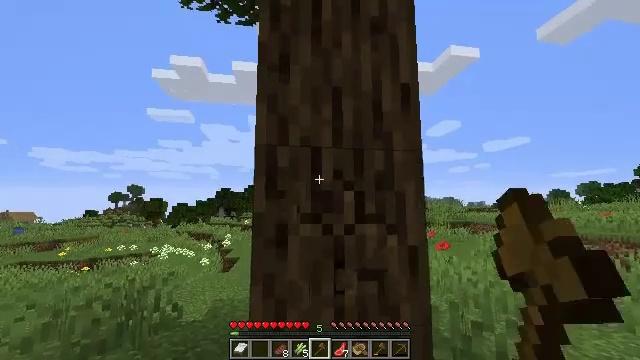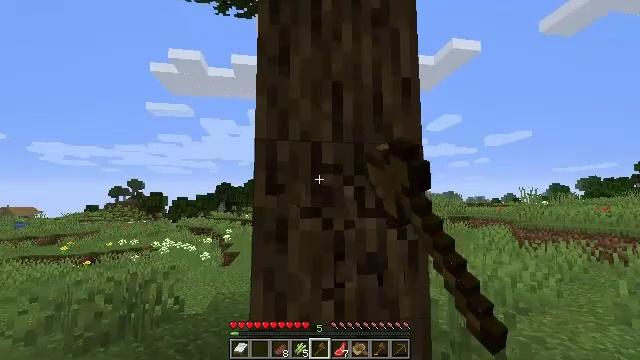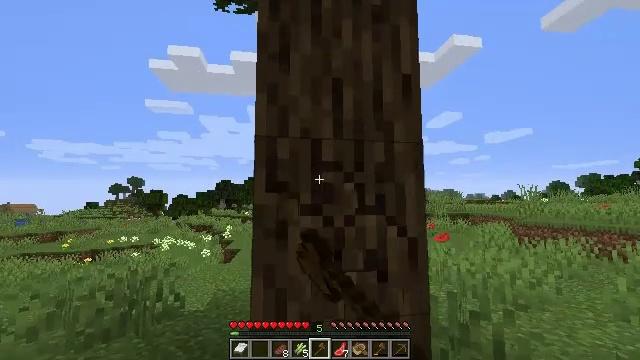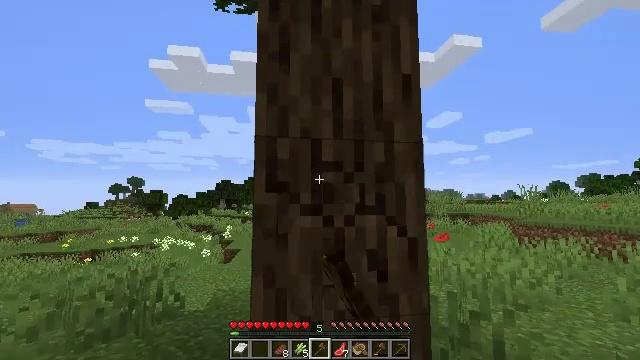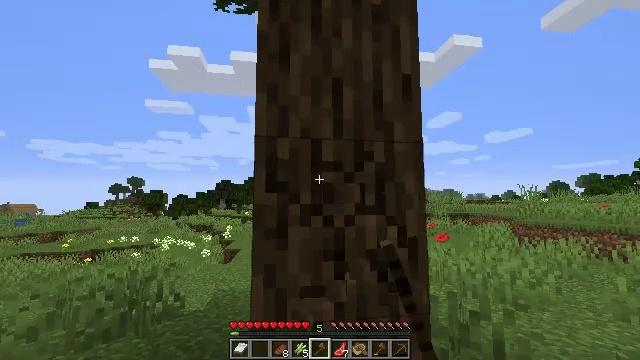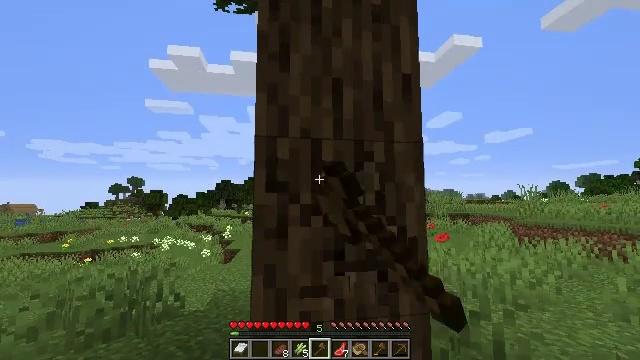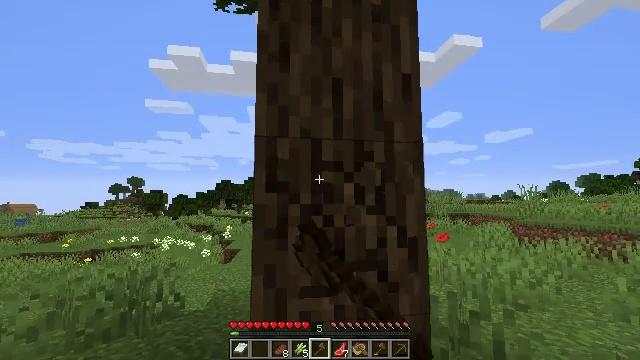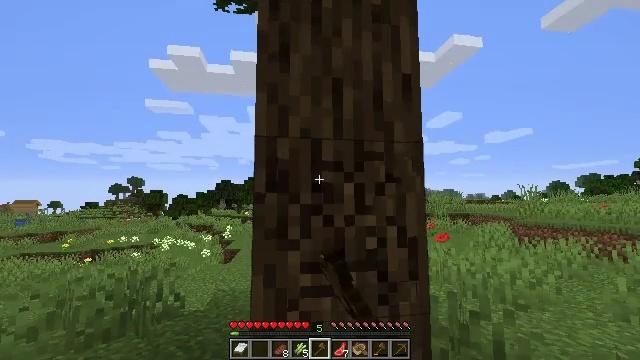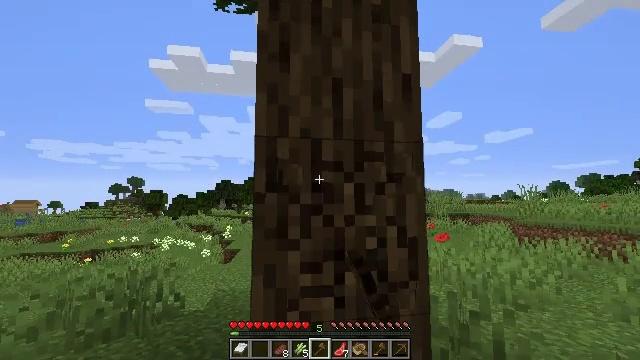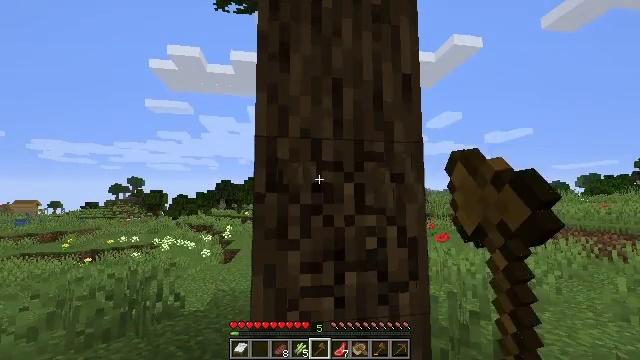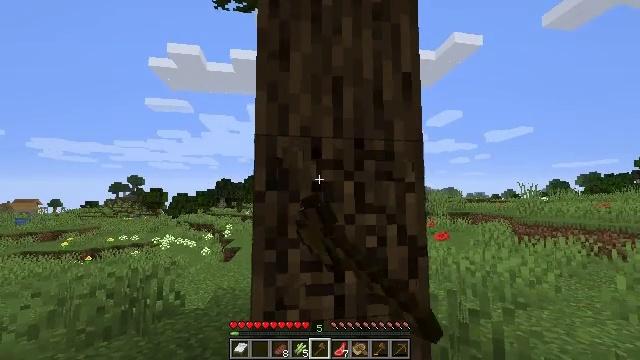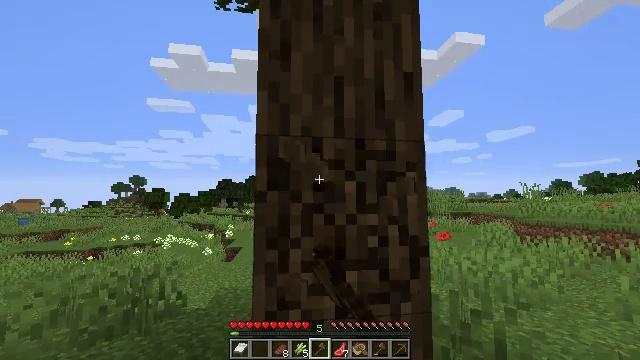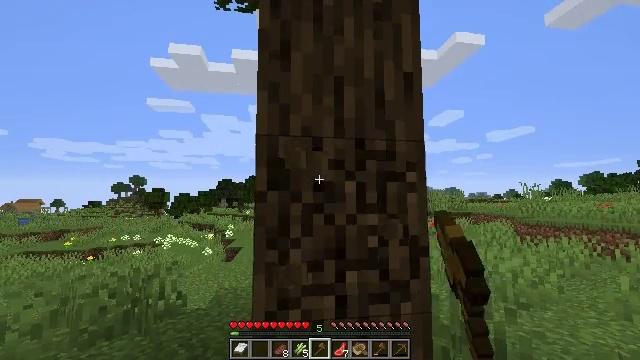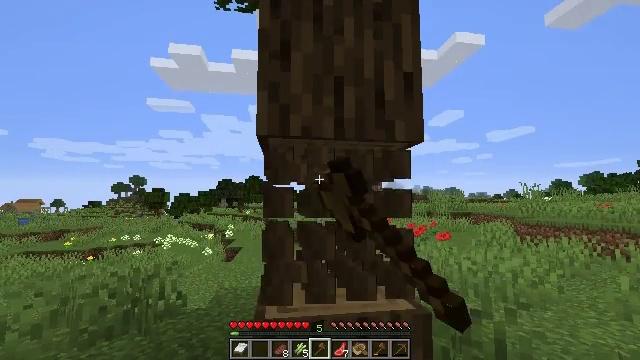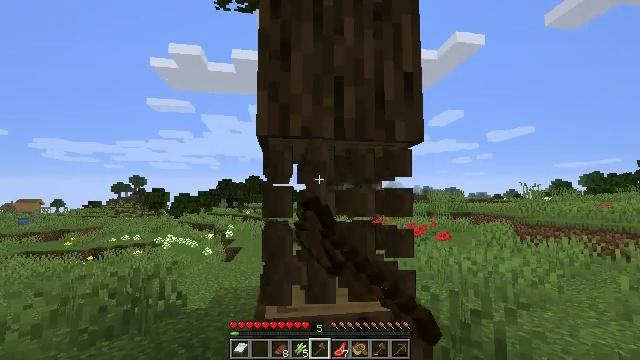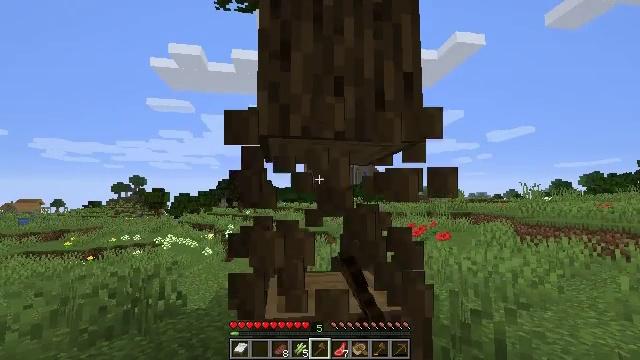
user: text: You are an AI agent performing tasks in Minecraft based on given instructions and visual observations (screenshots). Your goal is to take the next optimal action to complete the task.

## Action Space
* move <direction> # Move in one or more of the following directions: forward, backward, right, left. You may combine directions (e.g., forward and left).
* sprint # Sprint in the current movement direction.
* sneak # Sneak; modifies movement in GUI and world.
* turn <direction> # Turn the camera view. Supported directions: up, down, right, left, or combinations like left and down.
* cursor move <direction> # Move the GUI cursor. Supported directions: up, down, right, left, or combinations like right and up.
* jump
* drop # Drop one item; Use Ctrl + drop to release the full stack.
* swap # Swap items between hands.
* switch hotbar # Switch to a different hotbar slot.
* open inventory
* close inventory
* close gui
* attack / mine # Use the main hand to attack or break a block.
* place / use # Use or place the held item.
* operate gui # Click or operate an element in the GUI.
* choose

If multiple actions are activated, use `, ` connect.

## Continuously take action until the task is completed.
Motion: motion action
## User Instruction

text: Break the tree to get oak logs.
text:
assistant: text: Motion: turn down, attack / mine
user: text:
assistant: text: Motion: attack / mine
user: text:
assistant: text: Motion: attack / mine
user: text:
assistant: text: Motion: attack / mine
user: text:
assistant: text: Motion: attack / mine
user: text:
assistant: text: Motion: attack / mine
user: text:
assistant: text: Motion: attack / mine
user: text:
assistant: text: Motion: attack / mine
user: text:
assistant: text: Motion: attack / mine
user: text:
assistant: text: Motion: attack / mine
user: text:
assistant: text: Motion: attack / mine
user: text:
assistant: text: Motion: attack / mine
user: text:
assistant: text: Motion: attack / mine
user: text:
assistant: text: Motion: attack / mine
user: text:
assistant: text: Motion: attack / mine
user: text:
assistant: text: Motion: move forward, attack / mine
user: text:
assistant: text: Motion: move forward, turn up, attack / mine
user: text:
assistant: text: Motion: move forward, turn up, attack / mine
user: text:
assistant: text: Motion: turn right and up, attack / mine
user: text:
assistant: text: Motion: turn up, attack / mine
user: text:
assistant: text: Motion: turn up, attack / mine
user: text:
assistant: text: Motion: turn up, attack / mine
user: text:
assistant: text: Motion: turn up, attack / mine
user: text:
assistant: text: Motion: attack / mine
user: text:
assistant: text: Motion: attack / mine
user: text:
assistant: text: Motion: attack / mine
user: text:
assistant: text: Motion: turn left, attack / mine
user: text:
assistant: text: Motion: attack / mine
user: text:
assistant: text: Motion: turn left and down, attack / mine
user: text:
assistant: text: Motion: move right, turn left, attack / mine